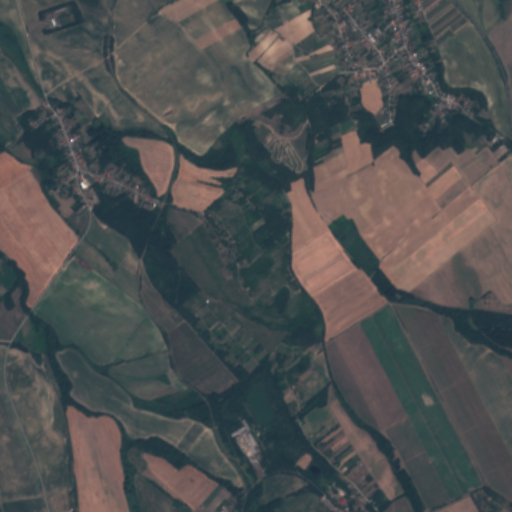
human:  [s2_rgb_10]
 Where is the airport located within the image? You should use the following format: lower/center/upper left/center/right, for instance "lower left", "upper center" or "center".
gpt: There is no airport in the image.